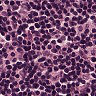
Metastatic tissue present: no